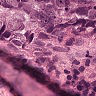
Metastatic tissue present: yes